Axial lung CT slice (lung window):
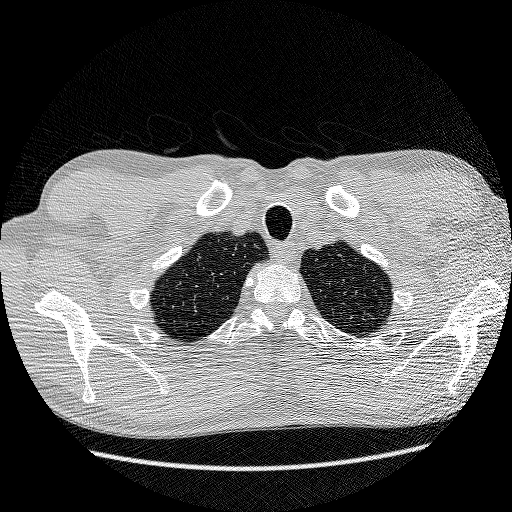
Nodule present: no